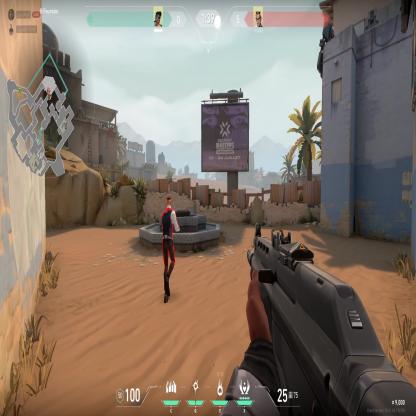
Label: enemy